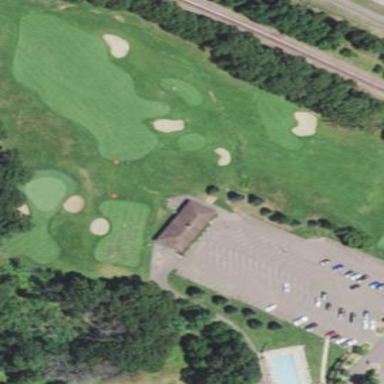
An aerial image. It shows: Rough area on grassy golf course.